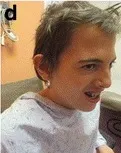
Patient at age 14 years and 8 months of age. A side view of the patient showing the low-set ear.
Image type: medical_photograph (oral_photograph)